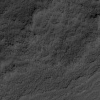
Atmospheric dust classification: not_dusty